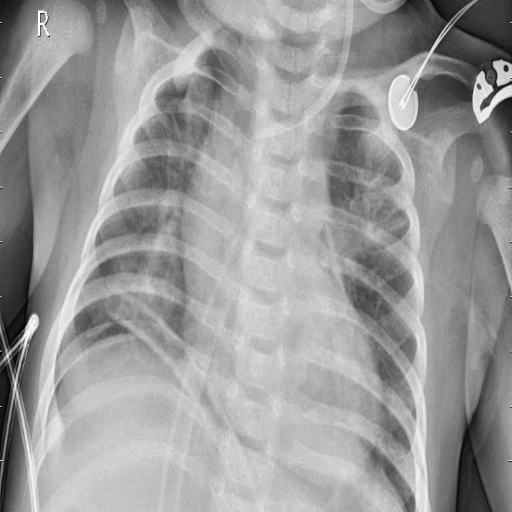
Finding: PNEUMONIA